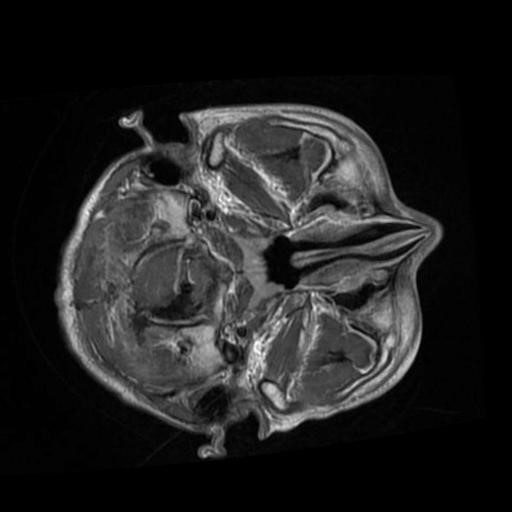
Label: brain_glioma